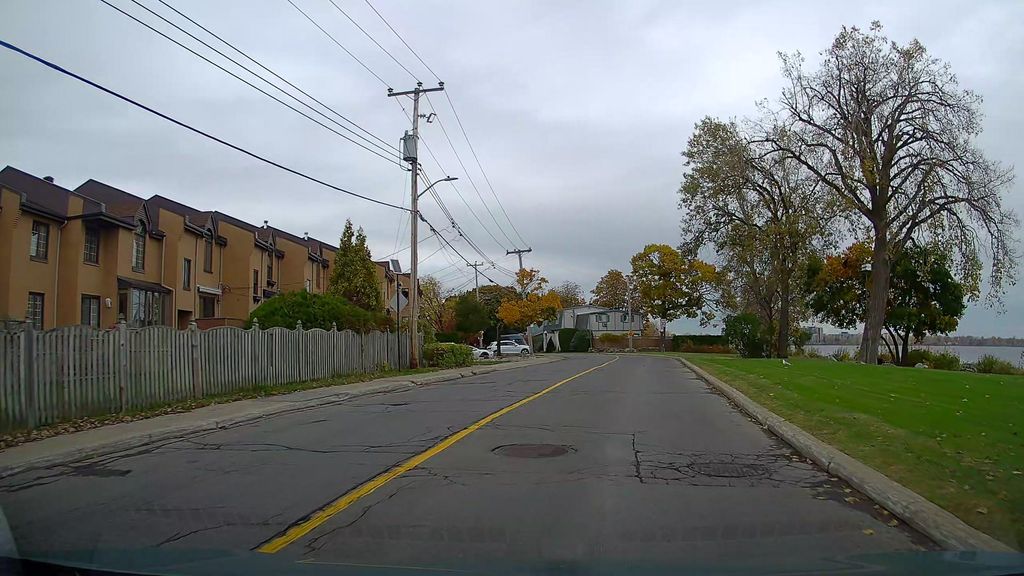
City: montreal